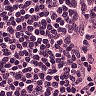
Metastatic tissue present: no